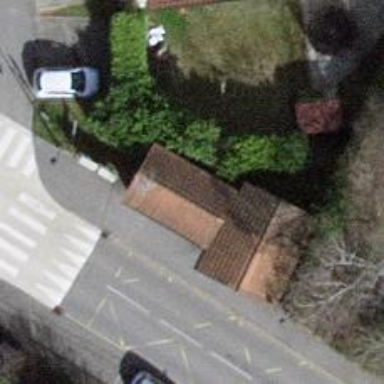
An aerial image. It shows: Bus stop along the road.